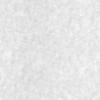
Label: no_change